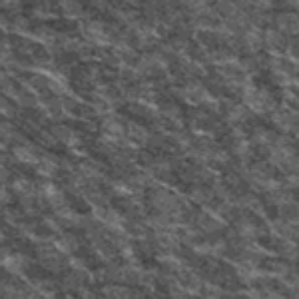
Label: frost